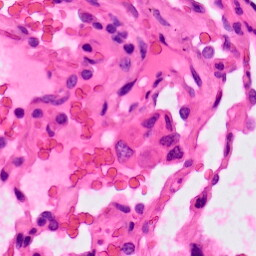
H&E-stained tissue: Lung